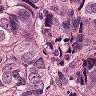
Metastatic tissue present: yes